Aerial crown-view tile of a tropical tree (Barro Colorado Island, Panama), acquired 20240918:
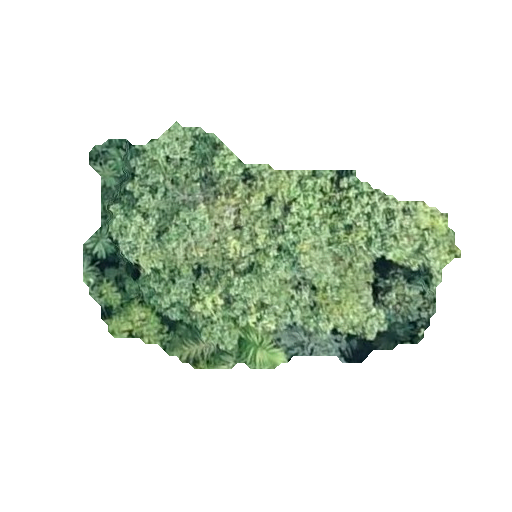
Species: Hieronyma alchorneoides
GBIF accepted scientific name: Hieronyma alchorneoides
Crown area: 102.407 m²